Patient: sex M, age 78
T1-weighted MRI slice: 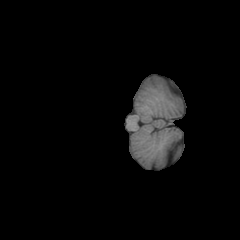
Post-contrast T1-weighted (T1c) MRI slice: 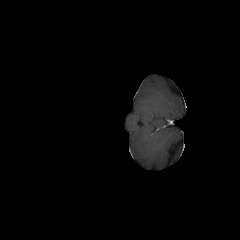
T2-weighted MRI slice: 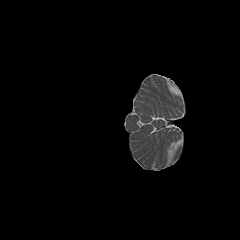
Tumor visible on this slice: no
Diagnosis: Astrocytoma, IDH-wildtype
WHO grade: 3